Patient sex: M
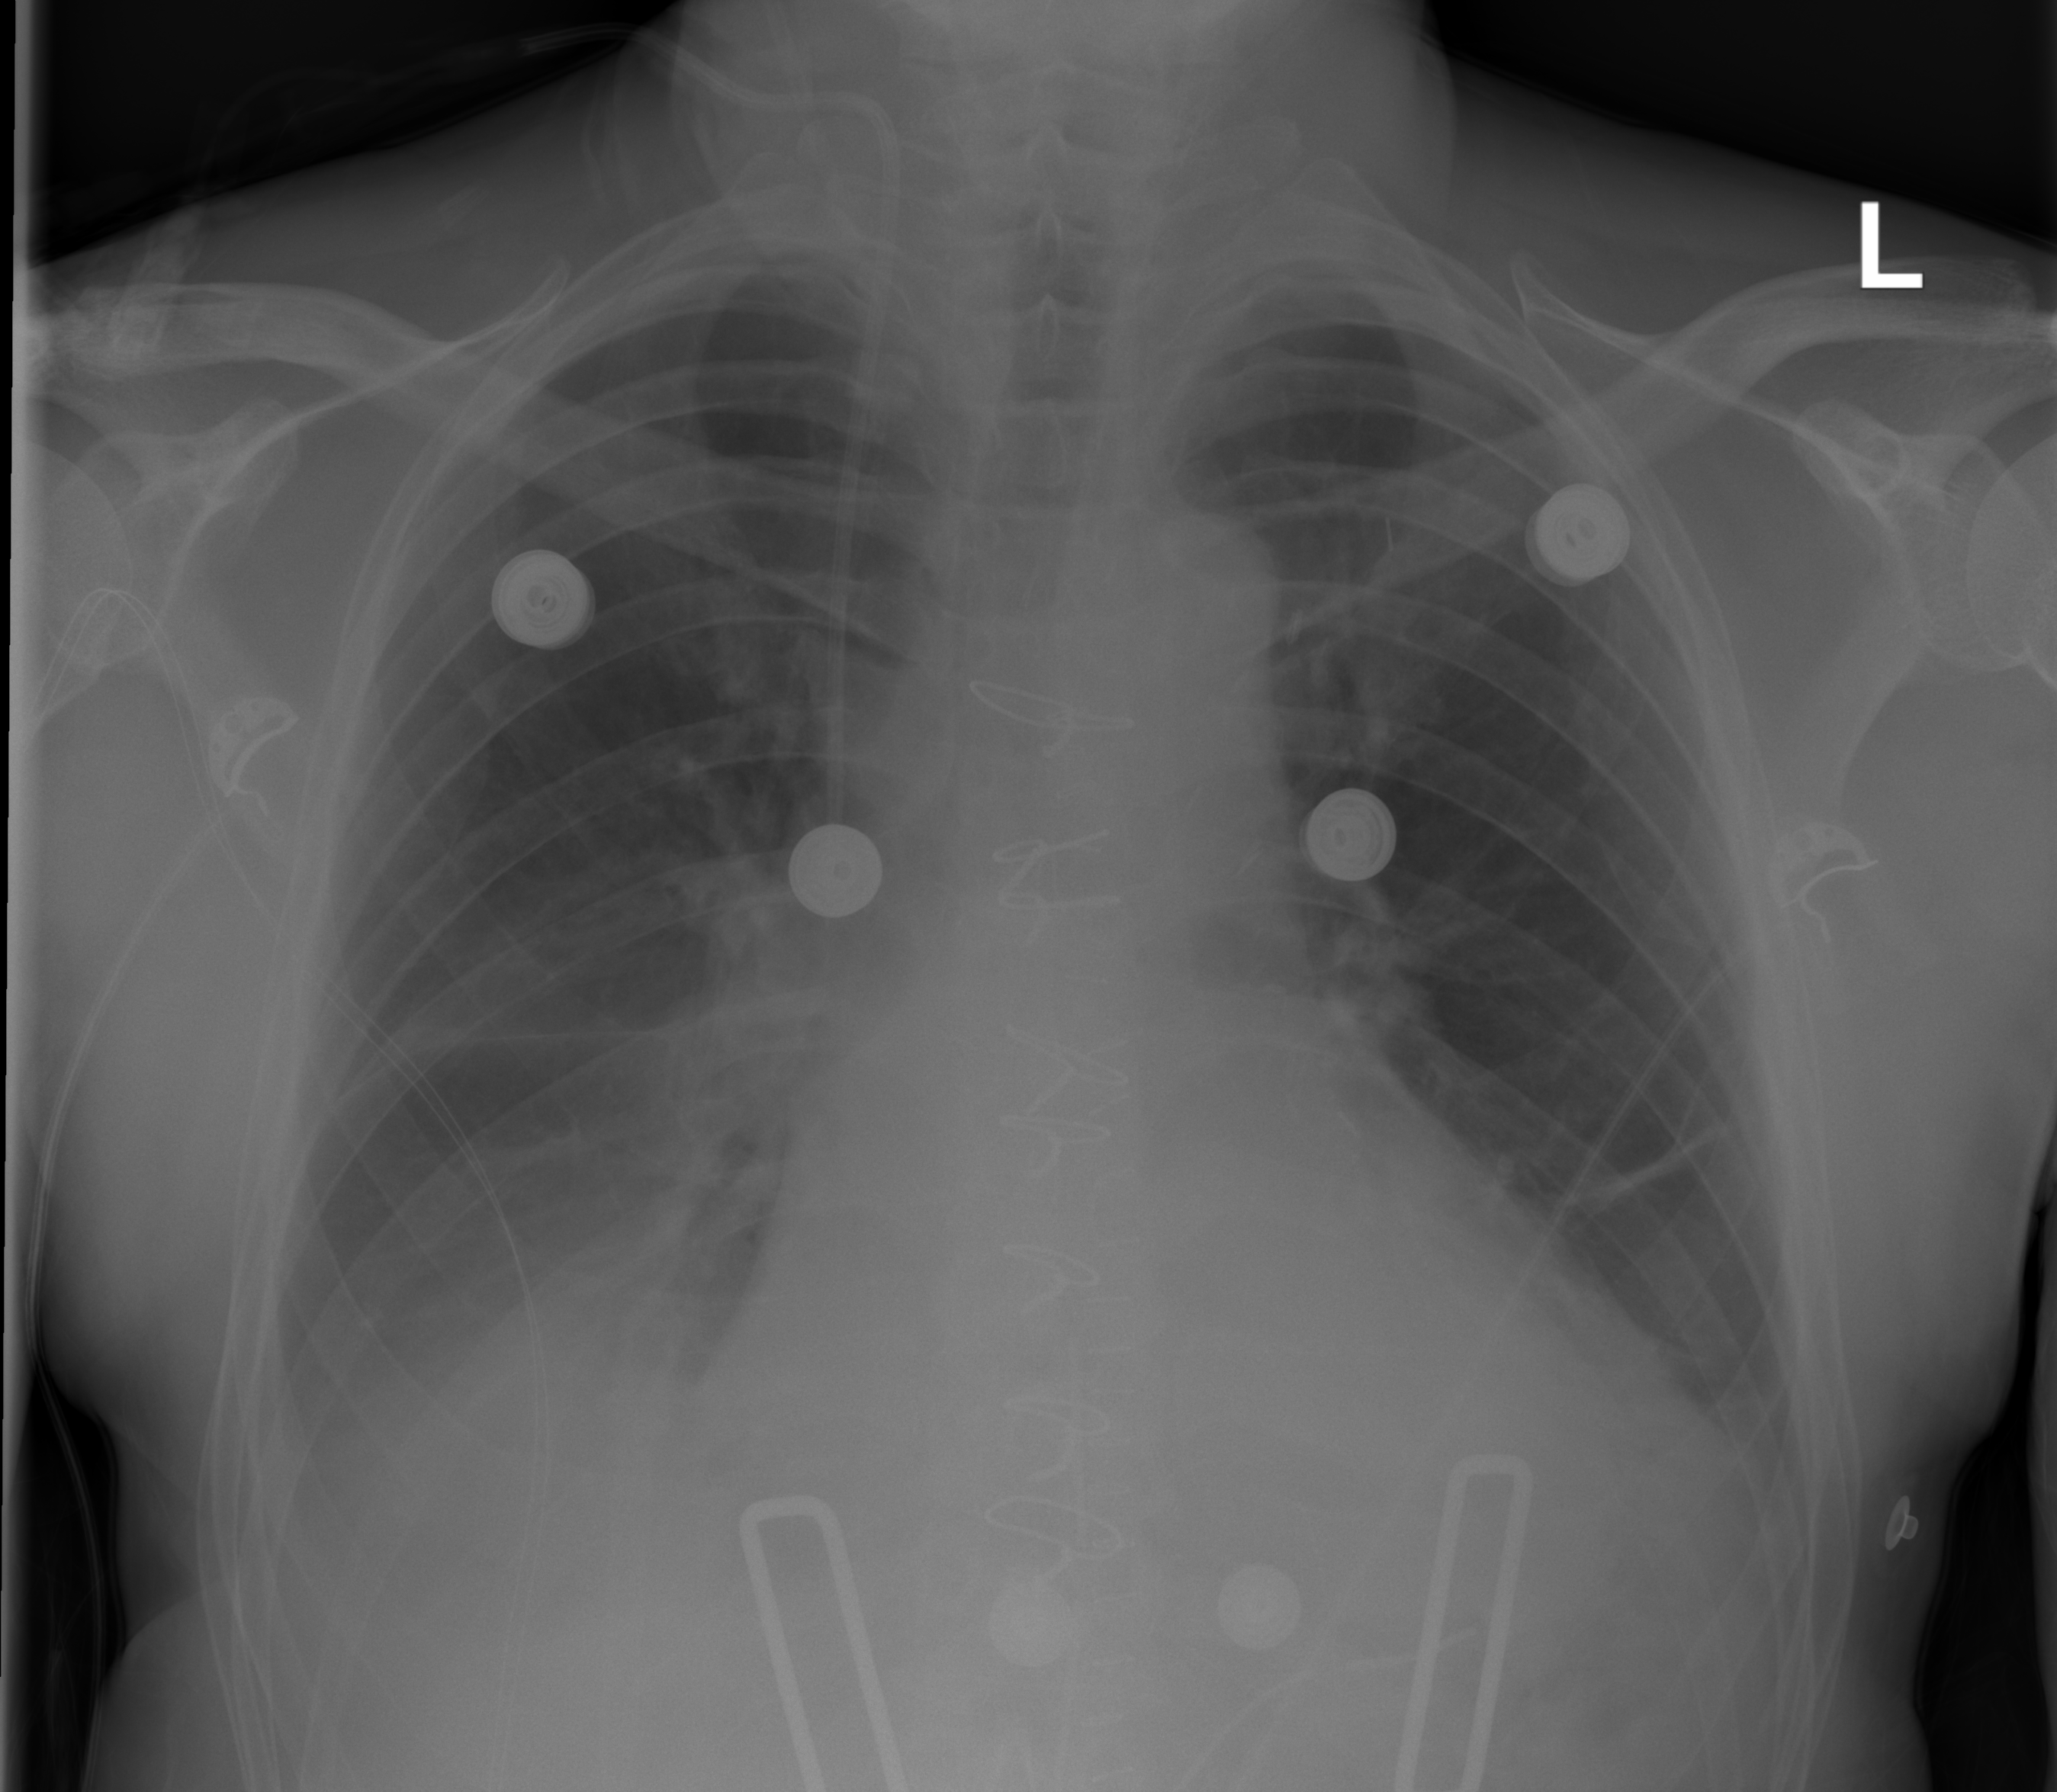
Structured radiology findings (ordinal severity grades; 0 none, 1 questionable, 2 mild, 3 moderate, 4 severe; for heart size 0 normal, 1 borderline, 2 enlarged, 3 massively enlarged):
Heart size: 3
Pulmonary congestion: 2
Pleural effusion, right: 3
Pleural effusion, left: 2
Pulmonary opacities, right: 0
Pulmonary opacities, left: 0
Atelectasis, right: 2
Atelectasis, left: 2